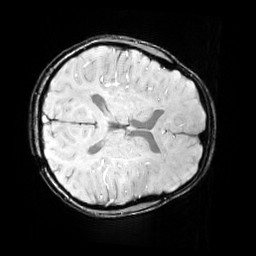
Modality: SWI
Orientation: axial
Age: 9
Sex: male
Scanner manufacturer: siemens
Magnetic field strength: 3 T
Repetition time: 0.027 s
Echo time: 0.02 s